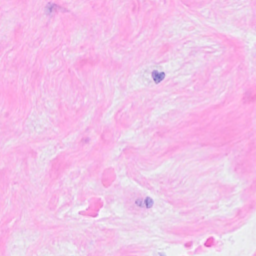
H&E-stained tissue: Breast